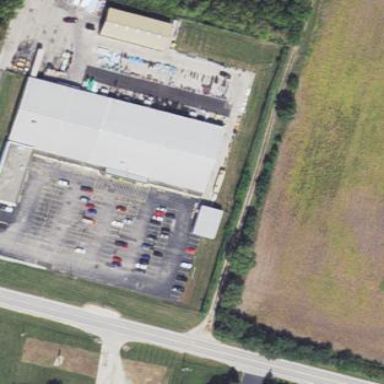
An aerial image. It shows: Flat-roofed commercial building with metal roof. The building is used for retail purposes.